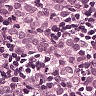
Metastatic tissue present: yes